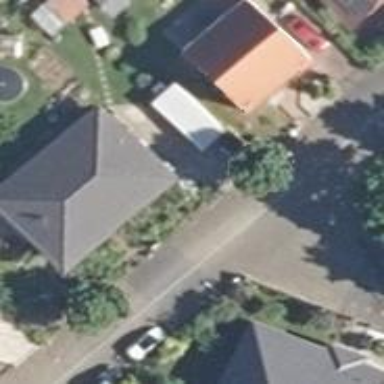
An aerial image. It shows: Living street.